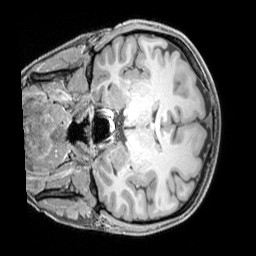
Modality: T1w
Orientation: coronal
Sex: female
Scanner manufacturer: siemens
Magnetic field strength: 3 T
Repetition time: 2.3 s
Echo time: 0.00226 s